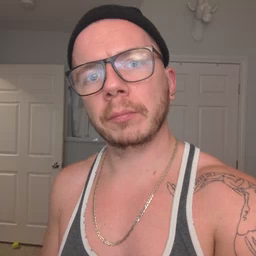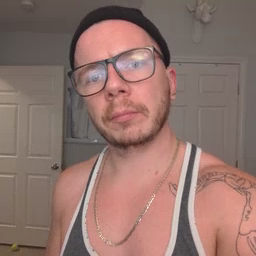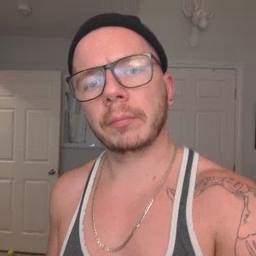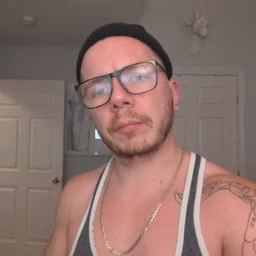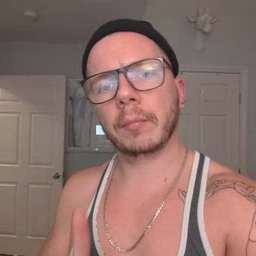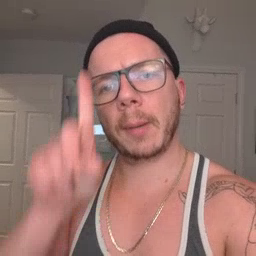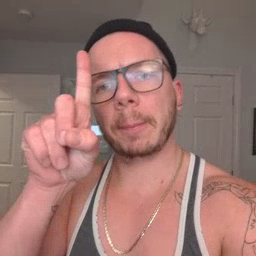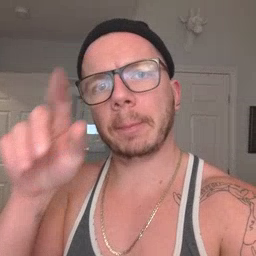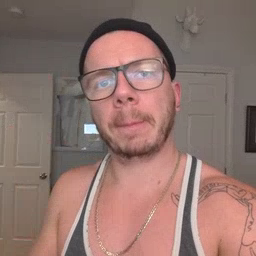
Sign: up